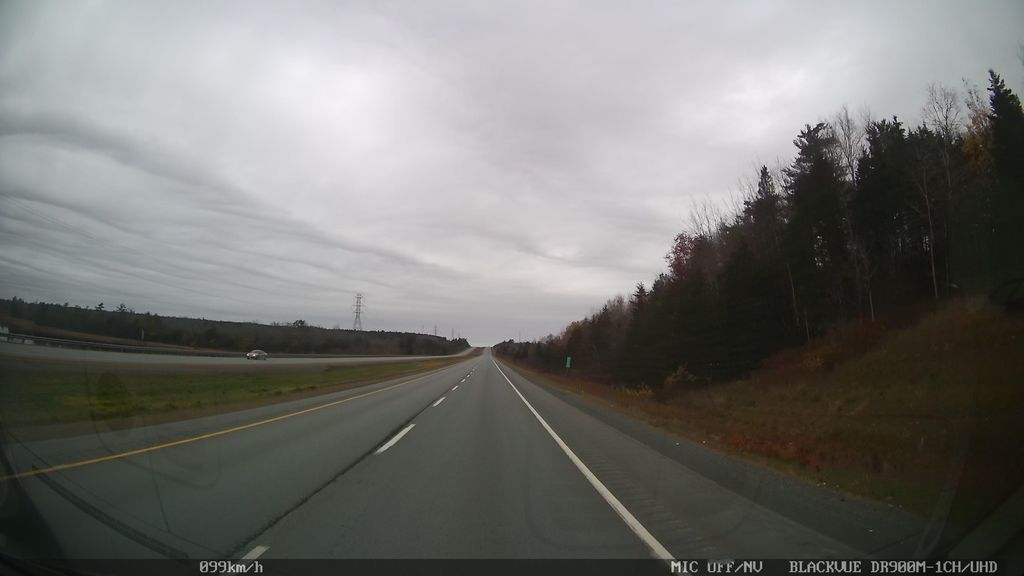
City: halifax